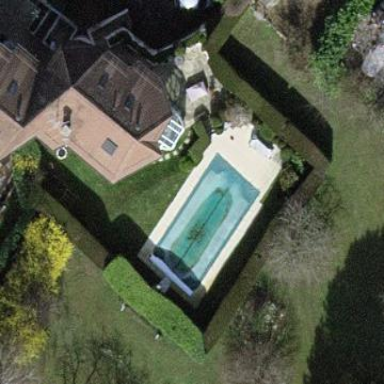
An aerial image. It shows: Swimming pool located in leisure land.